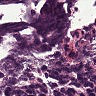
Metastatic tissue present: no